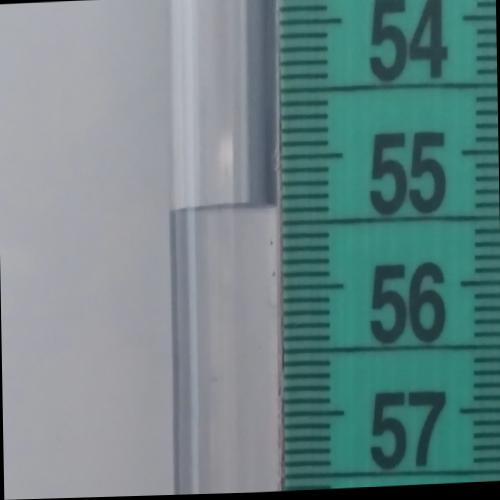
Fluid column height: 55.4 cm